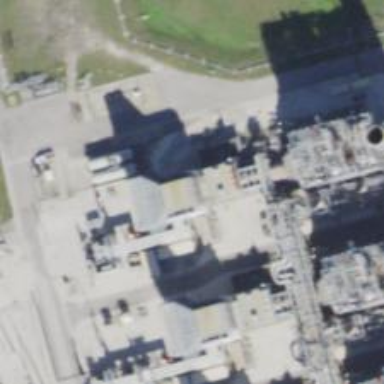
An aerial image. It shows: Gas turbine generator powered by gas.